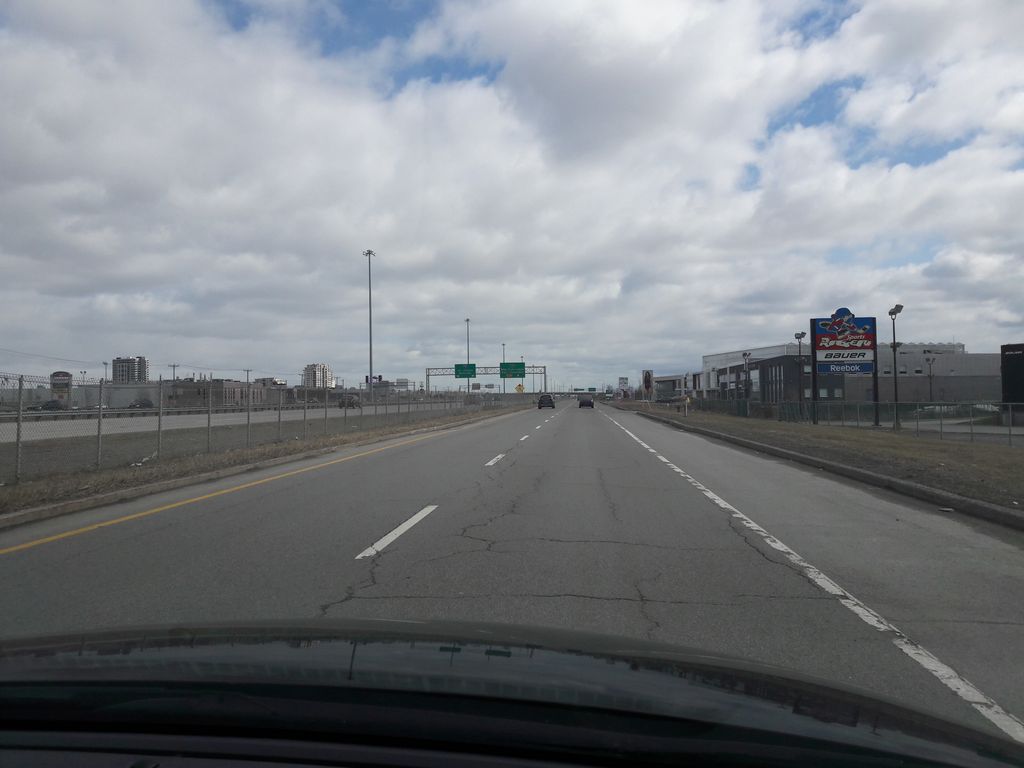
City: montreal